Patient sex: M
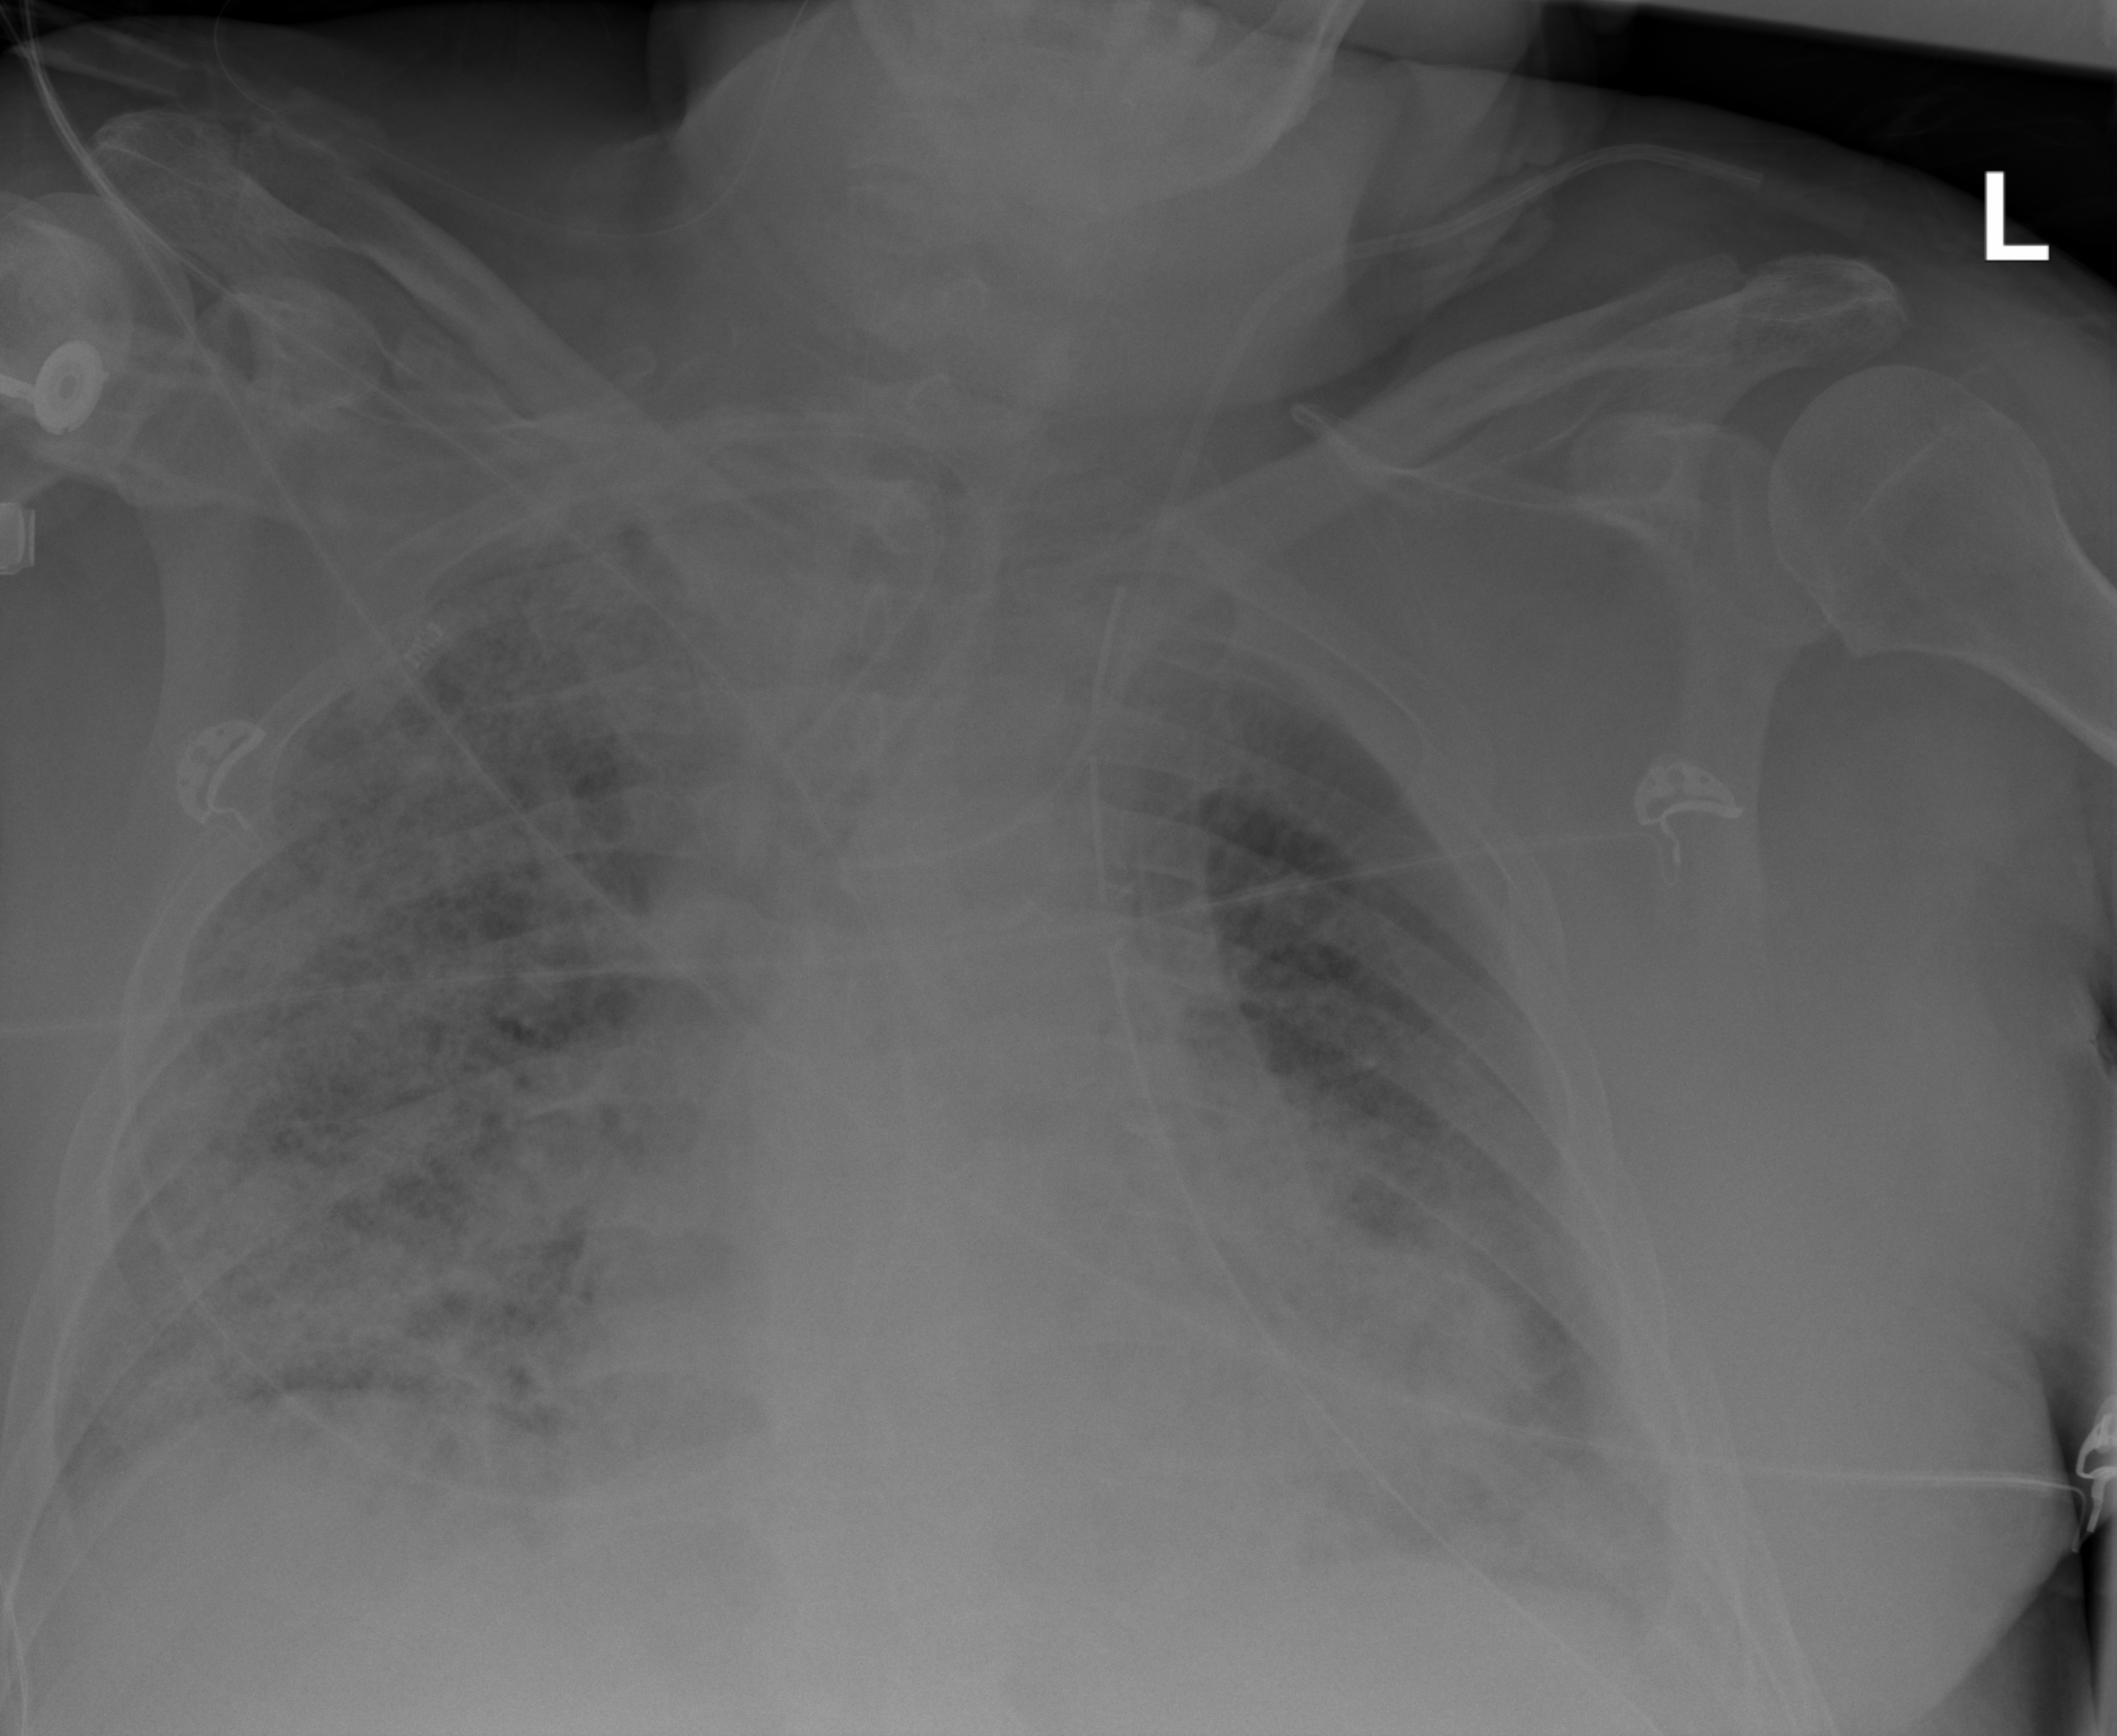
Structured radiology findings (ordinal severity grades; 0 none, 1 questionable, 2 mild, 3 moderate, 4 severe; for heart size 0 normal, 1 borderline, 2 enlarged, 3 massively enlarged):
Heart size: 2
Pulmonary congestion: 3
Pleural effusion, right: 1
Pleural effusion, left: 2
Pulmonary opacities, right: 4
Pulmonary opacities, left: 3
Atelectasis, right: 3
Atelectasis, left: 2